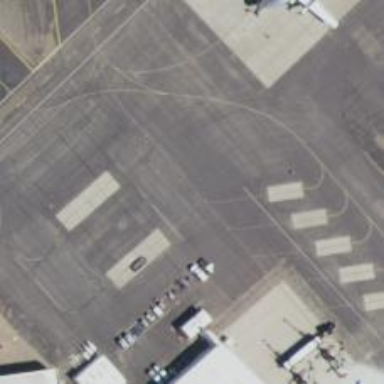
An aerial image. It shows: Image of taxiway at airport.